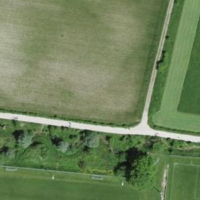
EUNIS habitat code: 53
Species observed at this site:
Prunus spinosa
Euphorbia cyparissias